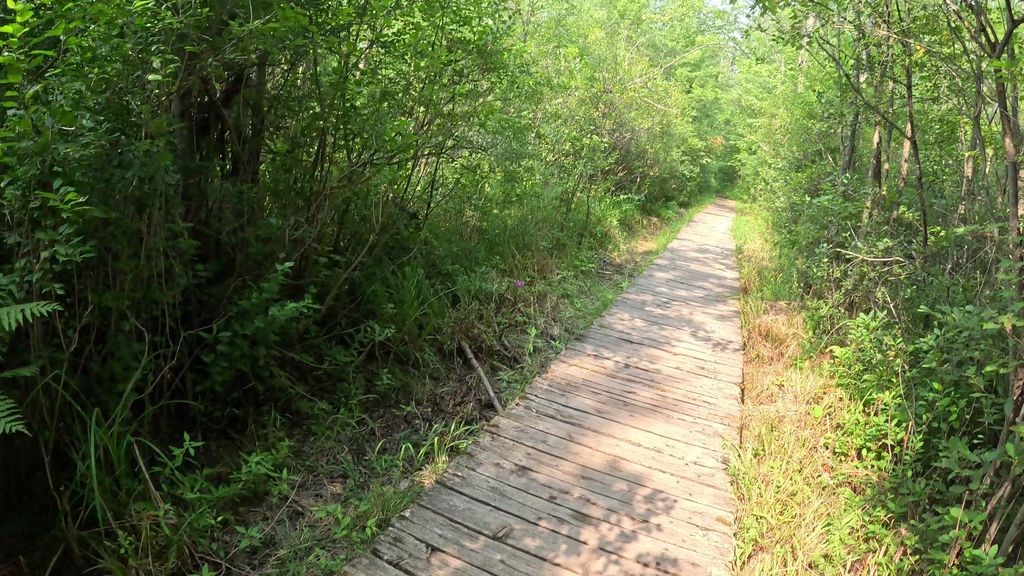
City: ottawa-gatineau